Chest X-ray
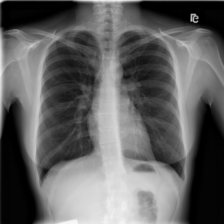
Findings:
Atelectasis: negative
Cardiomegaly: negative
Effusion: negative
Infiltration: negative
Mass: negative
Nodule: negative
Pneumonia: negative
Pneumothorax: negative
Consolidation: negative
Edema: negative
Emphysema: negative
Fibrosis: negative
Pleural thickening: negative
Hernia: negative